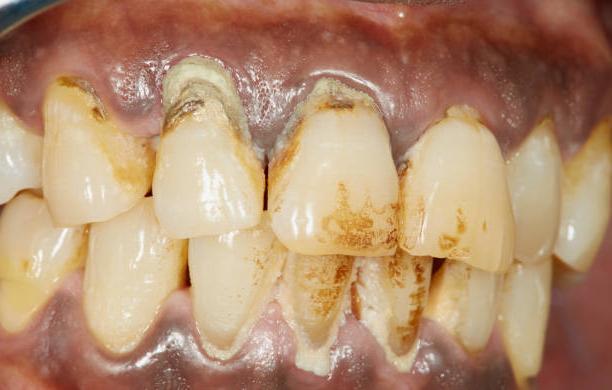
Condition: Gingivitis